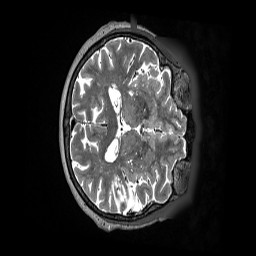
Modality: T2w
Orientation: axial
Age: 76
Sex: male